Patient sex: M
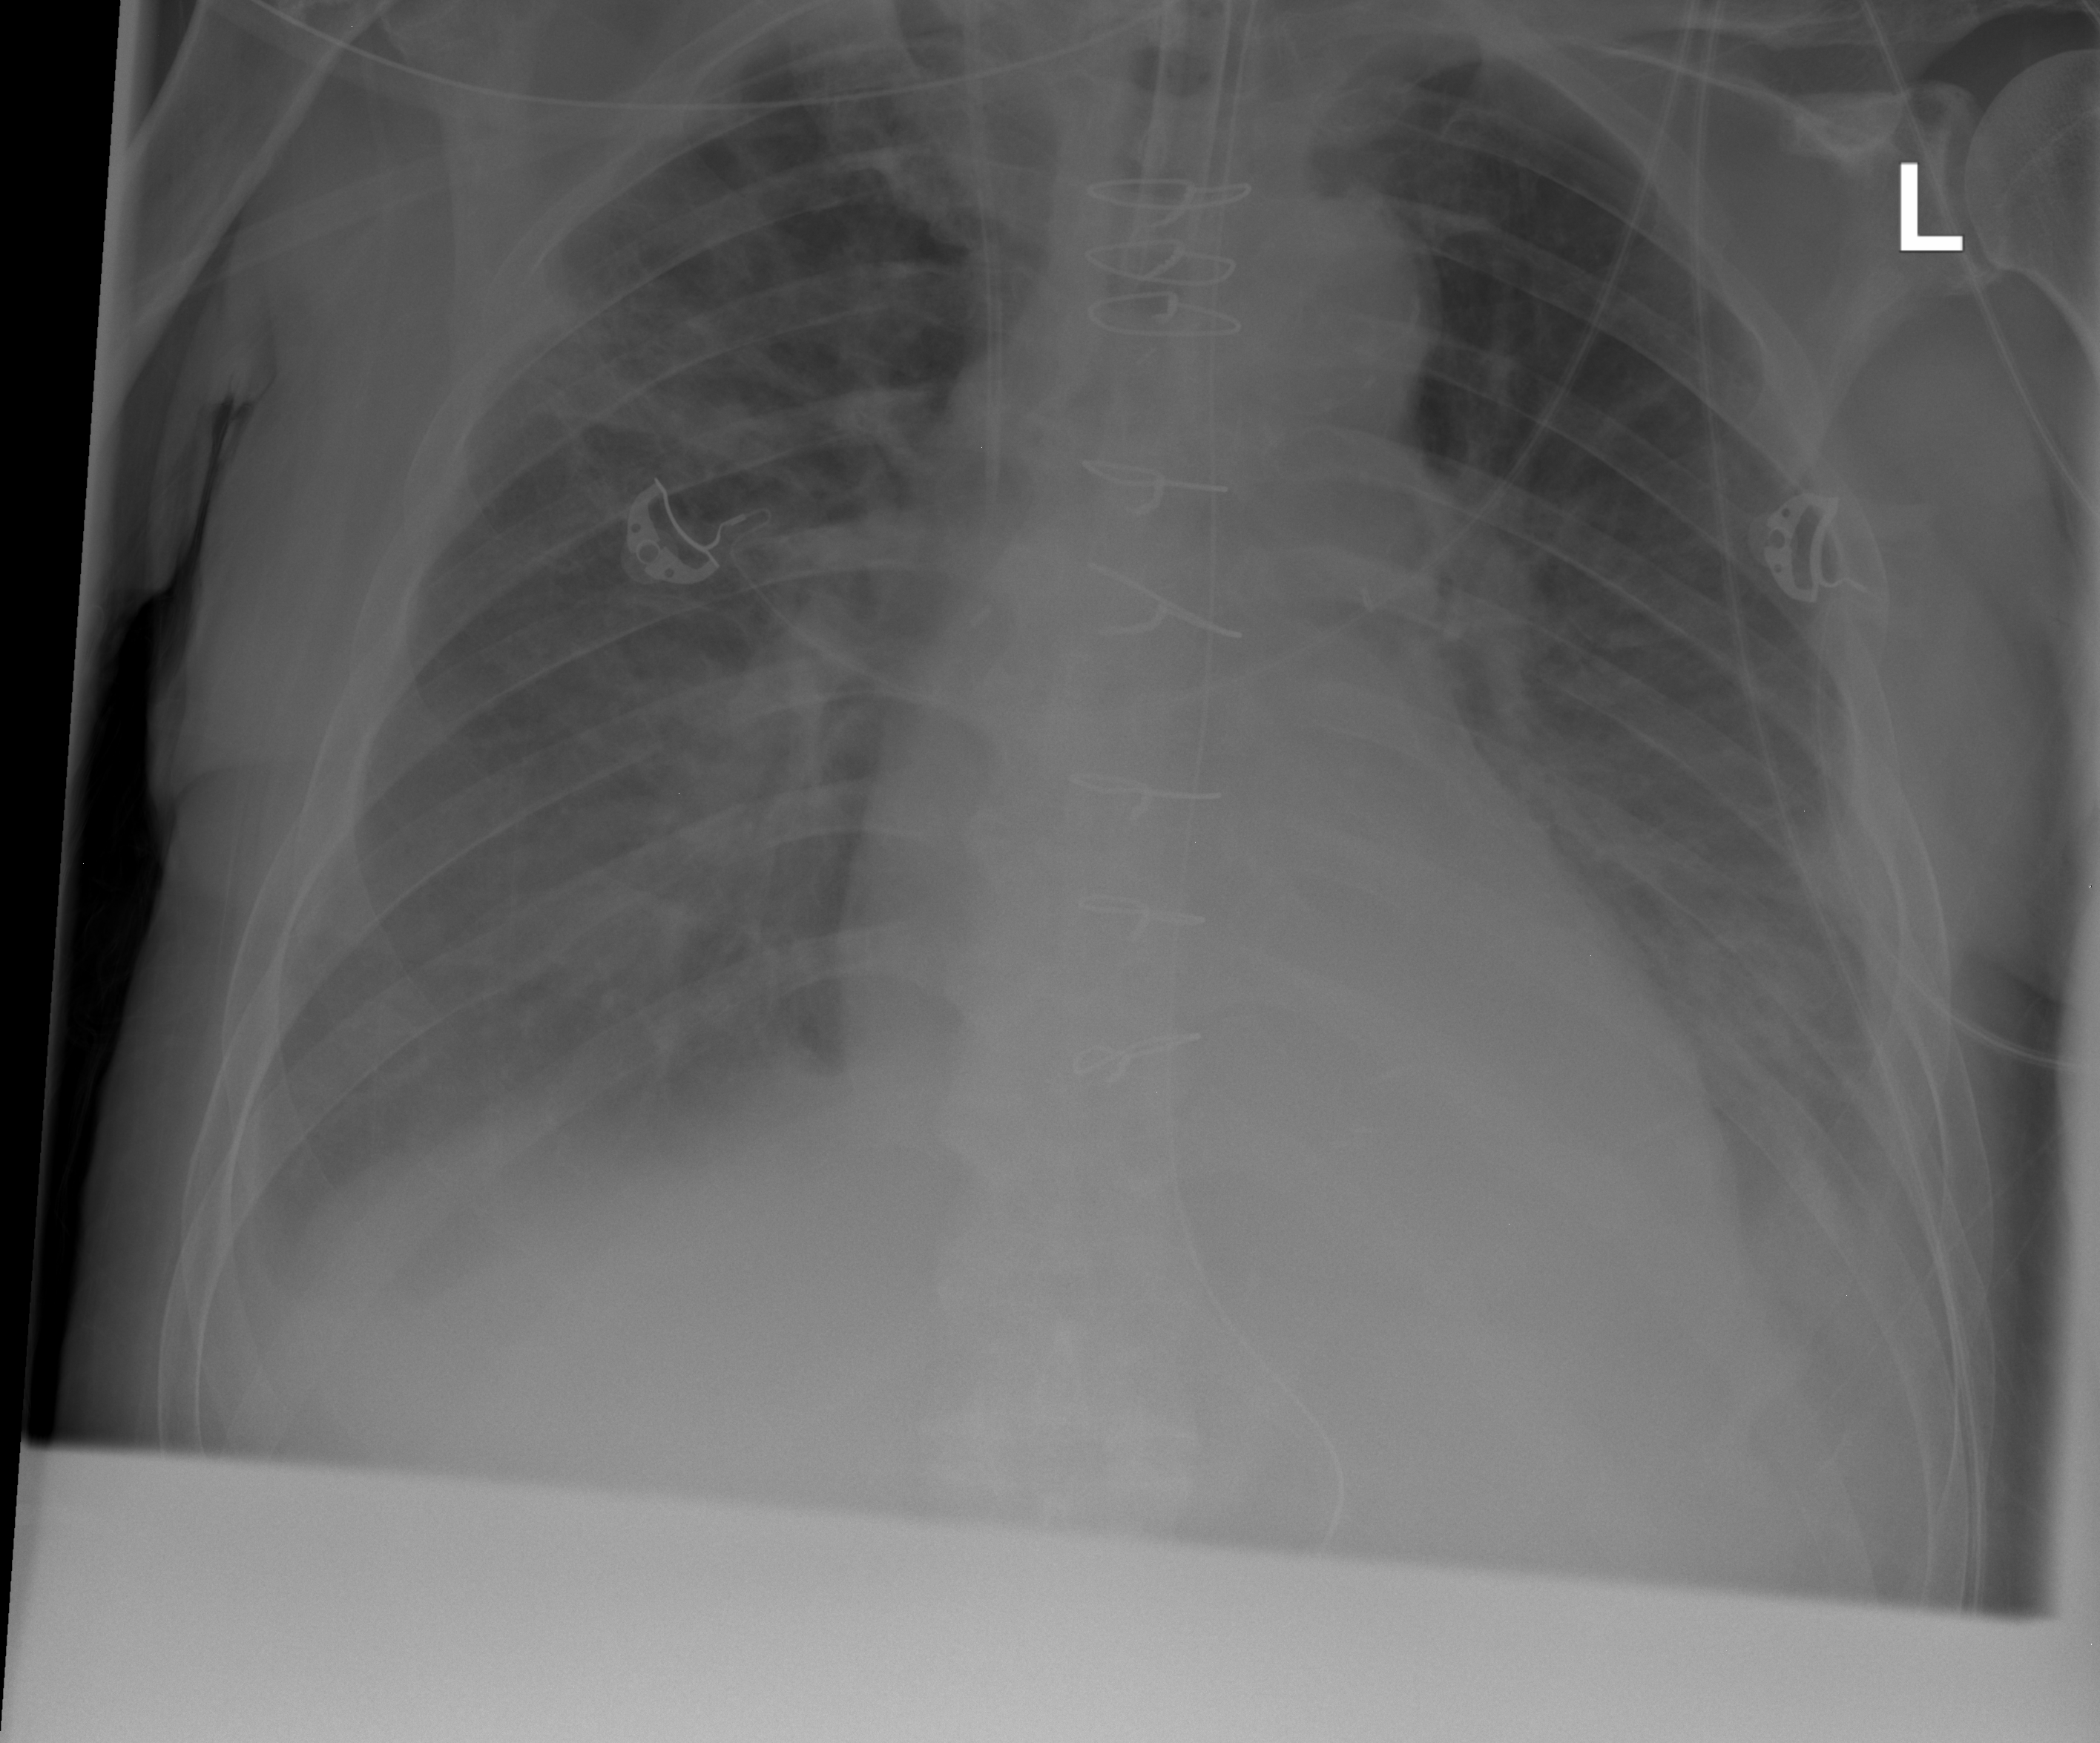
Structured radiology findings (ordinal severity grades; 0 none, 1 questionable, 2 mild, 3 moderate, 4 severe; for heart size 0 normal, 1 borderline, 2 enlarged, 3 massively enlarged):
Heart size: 2
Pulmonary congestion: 2
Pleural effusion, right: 3
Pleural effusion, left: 3
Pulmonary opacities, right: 2
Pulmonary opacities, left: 2
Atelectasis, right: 2
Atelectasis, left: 2